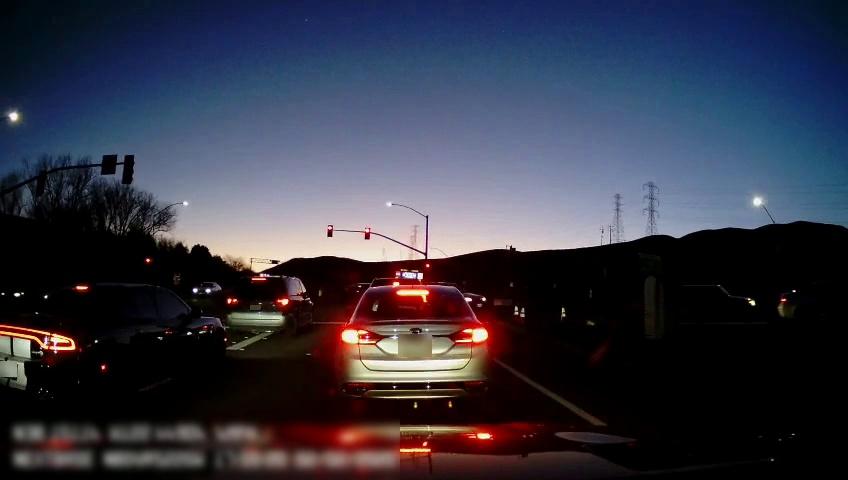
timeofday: Dusk/Dawn/Twilight
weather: Other
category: Drivable Space
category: Vehicles | Car
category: Vehicles | Car
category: Vehicles | SUV
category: Vehicles | Car
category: Vehicles | Car
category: Vehicles | SUV
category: Vehicles | Car
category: Vehicles | Car
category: Lanes | Current Lane
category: Lanes | Alternate Lane
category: Traffic | Lights
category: Traffic | Lights
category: Traffic | Lights
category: Traffic | Lights